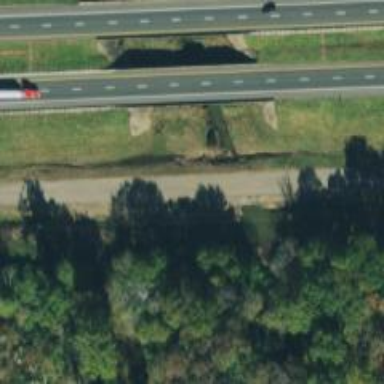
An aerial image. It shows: Culvert tunnel.